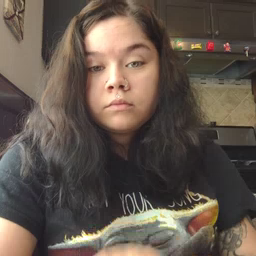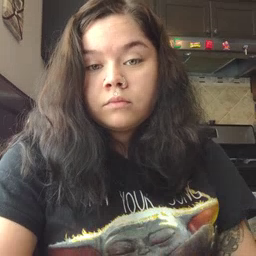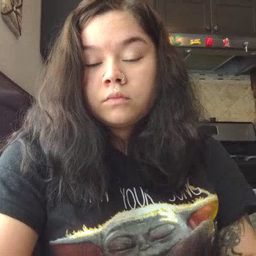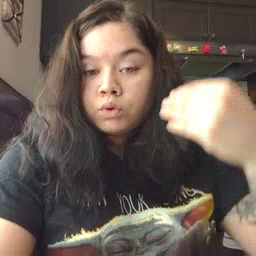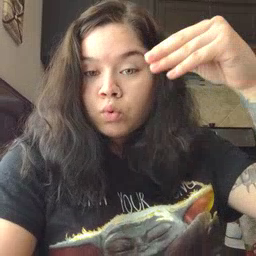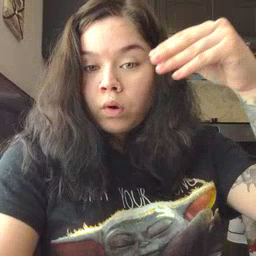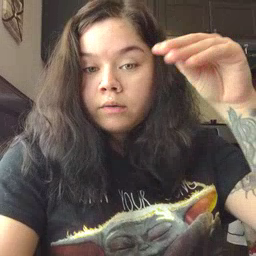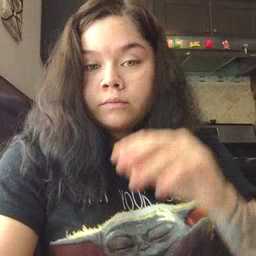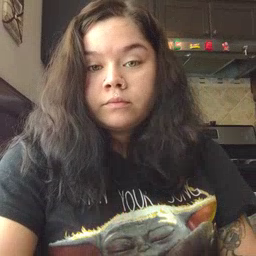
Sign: store